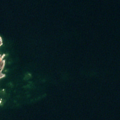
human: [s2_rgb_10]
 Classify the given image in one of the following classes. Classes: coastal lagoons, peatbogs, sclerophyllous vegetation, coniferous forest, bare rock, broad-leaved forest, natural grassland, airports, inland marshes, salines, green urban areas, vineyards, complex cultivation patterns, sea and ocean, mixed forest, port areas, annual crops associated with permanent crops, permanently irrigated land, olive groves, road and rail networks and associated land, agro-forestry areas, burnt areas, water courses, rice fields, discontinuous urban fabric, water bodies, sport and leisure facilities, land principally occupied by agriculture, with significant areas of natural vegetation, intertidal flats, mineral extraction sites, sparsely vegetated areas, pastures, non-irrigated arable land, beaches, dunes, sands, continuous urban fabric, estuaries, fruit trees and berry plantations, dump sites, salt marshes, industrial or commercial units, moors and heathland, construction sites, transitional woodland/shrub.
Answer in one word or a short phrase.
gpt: bare rock, sea and ocean